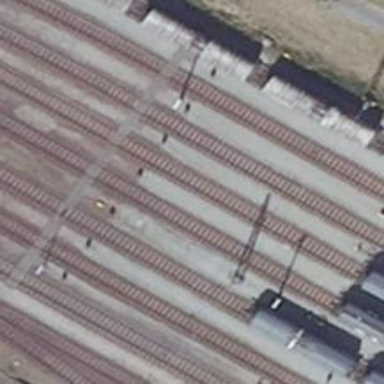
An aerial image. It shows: Railway signal.